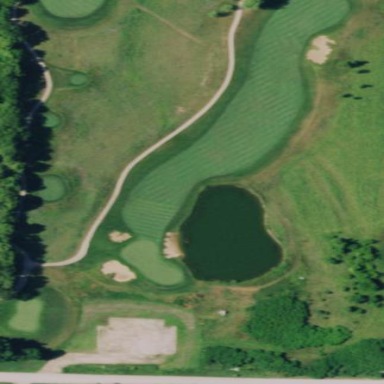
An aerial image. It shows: Grassy area designated as golf fairway.